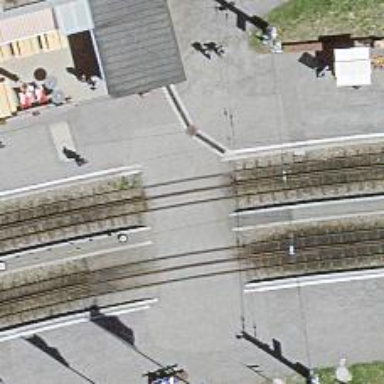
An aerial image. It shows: Crossing for the railway.